Question: I want to create a simple directive called form-field. The directive is as follow: a grouping of form label, form input, form error text box. My goal is create a directive that can contain all these in one single line.
'''
<form-field label="Username:" regex="^[a-z]{5,7}$" constrainsViolationMessage="username should be between 5 and 7 chars" model="username" place-holder="username"> </form-field>
'''
The problem that I encountered is that I am unable to bind the input variable value to a parent scope variable.
In the fiddle, binding to parent scope does not work at all, on localhost the directive variable is on step after the parent scope variable ! For example if binding variable is 123 parent scope variable is 12.
<URL>
On local host the problem is that the directive scope is one step after the parent scope the image below depicts the prblem.

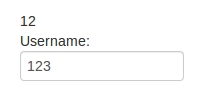
Answer: Ok, I fixed the problem, take a look at the first comment by stewie. About the second problem , as shown in the picture, it seems that angular.1.0.2 has a bug in it. If you select angular.1.0.2 then try to write something in the box the input box text is one character after the parent scope binding. Switch to angular.1.0.3 or angular.1.0.4 and everything goes well.